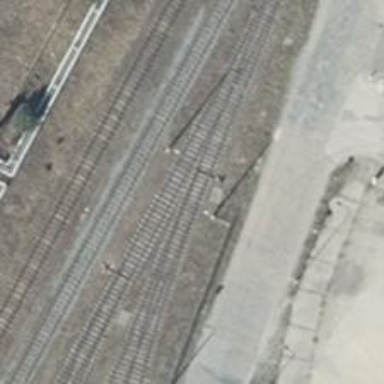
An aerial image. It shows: Railway switch.